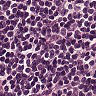
Metastatic tissue present: no